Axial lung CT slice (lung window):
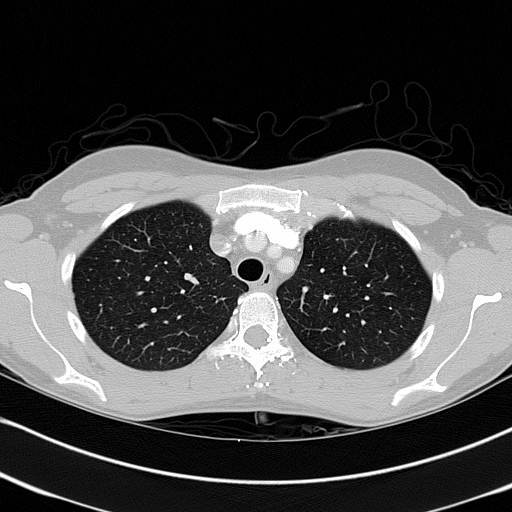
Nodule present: no